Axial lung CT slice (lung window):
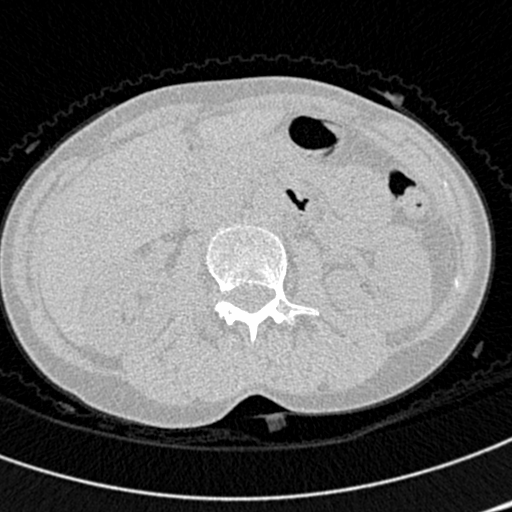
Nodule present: no